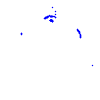
Particle: pion